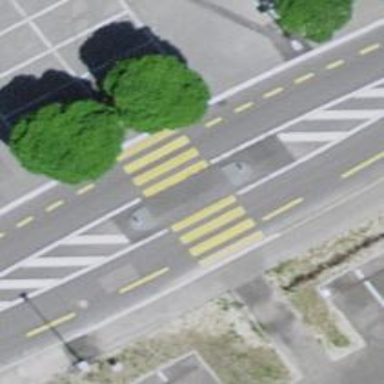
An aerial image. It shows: Zebra crossing with central island. The crossing is marked and uncontrolled.